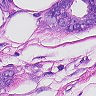
Metastatic tissue present: yes